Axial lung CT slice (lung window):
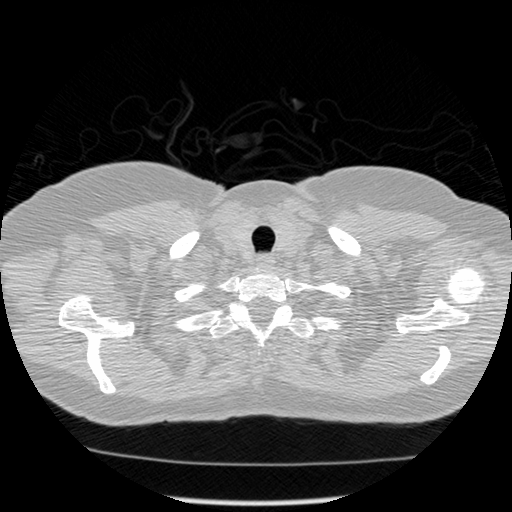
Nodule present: no